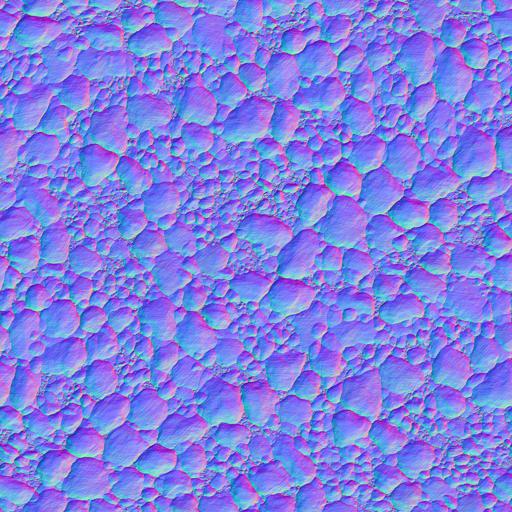
gravel ground pebbles river rocks